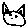
Label: cat